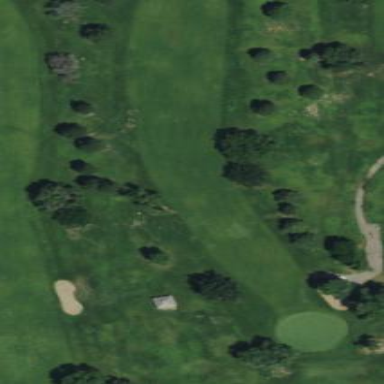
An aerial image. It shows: Golf fairway surrounded by grass.